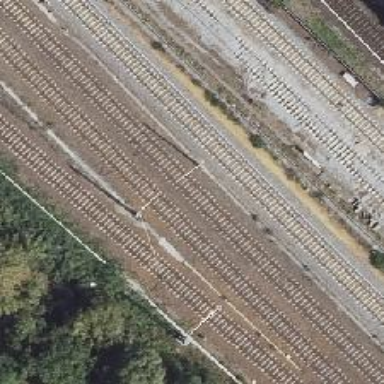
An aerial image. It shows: Railway track with contact lines for electrification.